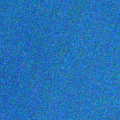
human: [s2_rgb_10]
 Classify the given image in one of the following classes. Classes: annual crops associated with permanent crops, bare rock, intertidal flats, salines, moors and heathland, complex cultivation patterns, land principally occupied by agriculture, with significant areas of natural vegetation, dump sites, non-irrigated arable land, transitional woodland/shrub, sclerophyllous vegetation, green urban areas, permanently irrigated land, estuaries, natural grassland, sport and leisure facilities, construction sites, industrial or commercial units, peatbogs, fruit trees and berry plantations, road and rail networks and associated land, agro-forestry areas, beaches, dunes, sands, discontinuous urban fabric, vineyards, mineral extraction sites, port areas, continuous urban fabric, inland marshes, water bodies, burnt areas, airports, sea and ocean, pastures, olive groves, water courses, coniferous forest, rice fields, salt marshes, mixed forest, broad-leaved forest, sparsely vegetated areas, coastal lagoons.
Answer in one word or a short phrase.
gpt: sea and ocean